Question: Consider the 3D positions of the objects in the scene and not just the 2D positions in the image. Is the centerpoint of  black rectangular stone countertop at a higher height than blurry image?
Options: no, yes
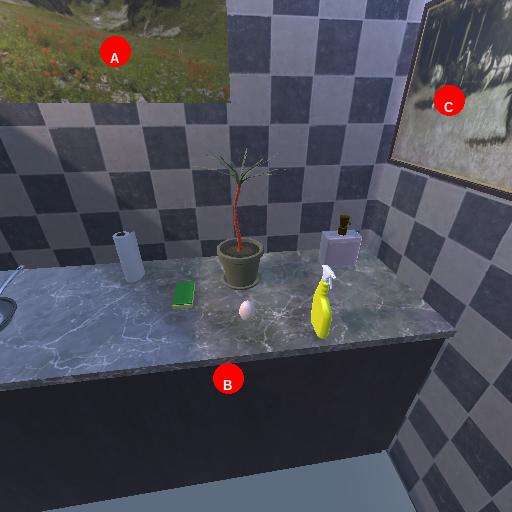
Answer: no